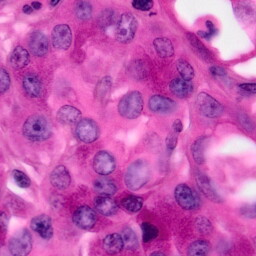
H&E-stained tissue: Pancreatic